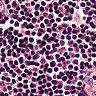
Metastatic tissue present: no